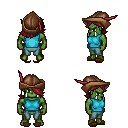
a pixel art fantasy rpg character, male body template, orc, green skin, teal sleeveless shirt, teal pants, brunette swoop hairstyle, leather cap, brown slippers, four views (front, back, left, right), 2x2 character sprite sheet, small pixel art, hard edges, no anti-aliasing